Question: i want that when page loads the report should display all records.
Now when I want to show the filter record by datewise(group field) ie to show all records without filter else show record/s with filter.
My code is as below when I want to filter data
'''
protected void click(object sender, EventArgs e)
{
ReportDocument cryRpt = new ReportDocument();
cryRpt.Load(Server.MapPath("report.rpt"));
cryRpt.SetDatabaseLogon("userid", "password", "server", "database");
ParameterFieldDefinitions crParameterFieldDefinitions;
ParameterFieldDefinition crParameterFieldDefinition;
ParameterValues crParameterValues = new ParameterValues();
ParameterDiscreteValue crParameterDiscreteValue = new ParameterDiscreteValue();
crParameterDiscreteValue.Value =Convert.ToDateTime( dtAppt.Text).ToShortDateString();
crParameterFieldDefinitions = cryRpt.DataDefinition.ParameterFields;
crParameterFieldDefinition = crParameterFieldDefinitions["stdate"];
crParameterValues = crParameterFieldDefinition.CurrentValues;
crParameterValues.Add(crParameterDiscreteValue);
crParameterFieldDefinition.ApplyCurrentValues(crParameterValues);
CrystalReportViewer1.ReportSource = cryRpt;
Checkbox1.Checked = false;
}
'''

What to write in if condition so that I can get all the records also what to pass in this below line?
'''
crParameterDiscreteValue.Value =Convert.ToDateTime( dtAppt.Text).ToShortDateString();
'''
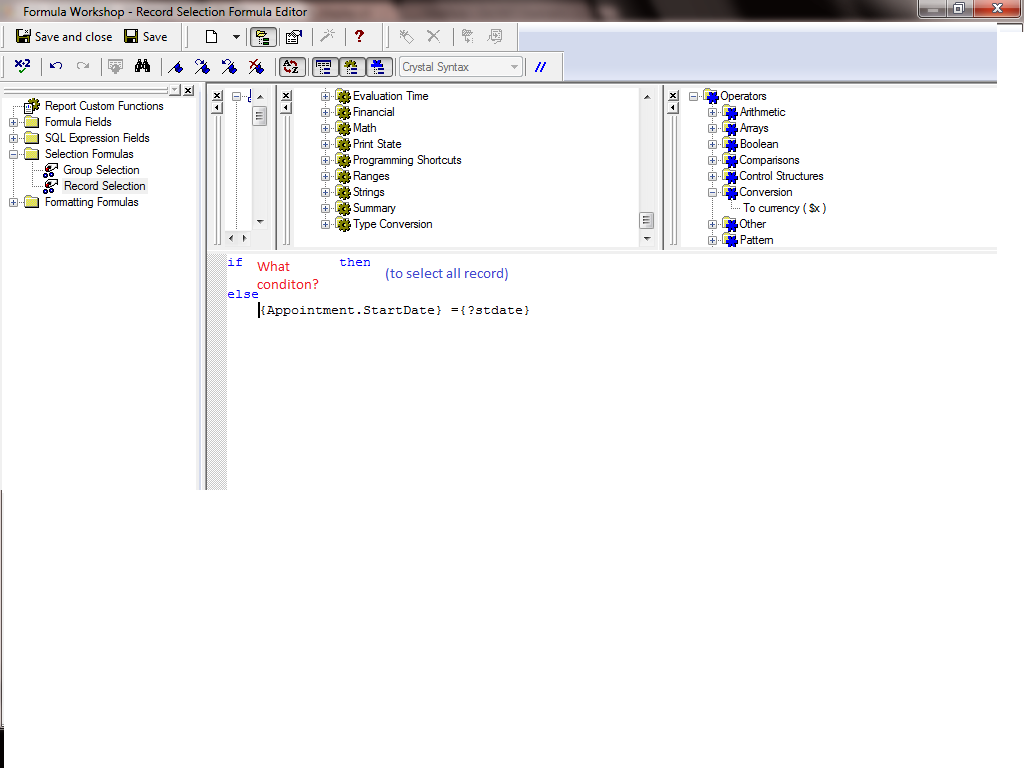
Answer: When you want to show all records add special value i.e. 01/01/1900
'''
crParameterDiscreteValue.Value ="<PHONE>";
'''
In Formula
'''
{?stdate} = '<PHONE>' or {appointment.startdate} = {?stdate}
'''
no need to use if else statement.